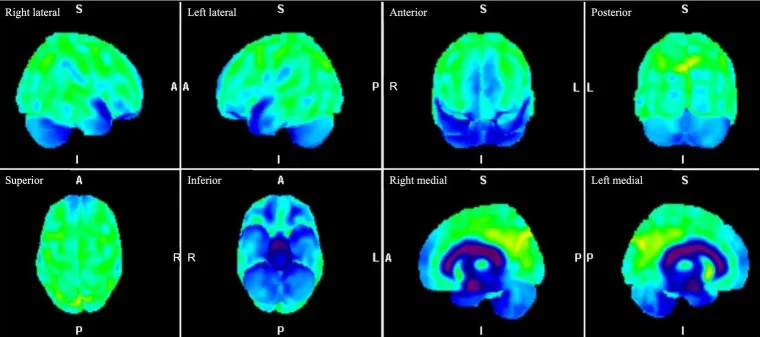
Brain 18F-FDG PET images. Three-dimensional stereotactic surface projection images of the right lateral, left lateral, anterior, posterior, superior, inferior, right medial and left medial projections demonstrate hypometabolism in the frontal lobes, with greater hypometabolism toward the superior orbital gyrus and inferior opercular, triangular, and opercular gyri, with less involvement of the temporal lobe. 18F-FDG PET, fluorine-18 fluorodeoxyglucose positron emission tomography.
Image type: radiology (pet)